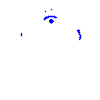
Particle: kaon